Question: How many ricochets will a ball launched from (1.0, 1.0) at 20° need to hit the target at (9.0, 9.0)? The ball reflects perfectly off the arena walls and mirror-obstacles.
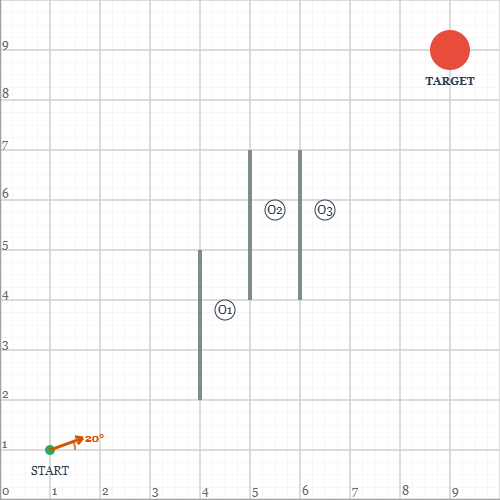
Answer: 6